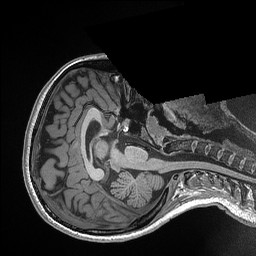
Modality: T1w
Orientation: axial
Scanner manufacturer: siemens
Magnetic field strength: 3 T
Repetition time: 2.3 s
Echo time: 0.00298 s